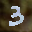
Label: 3